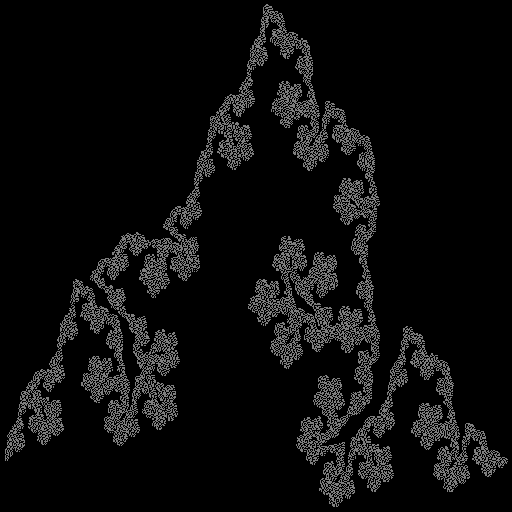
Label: penta